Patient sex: F
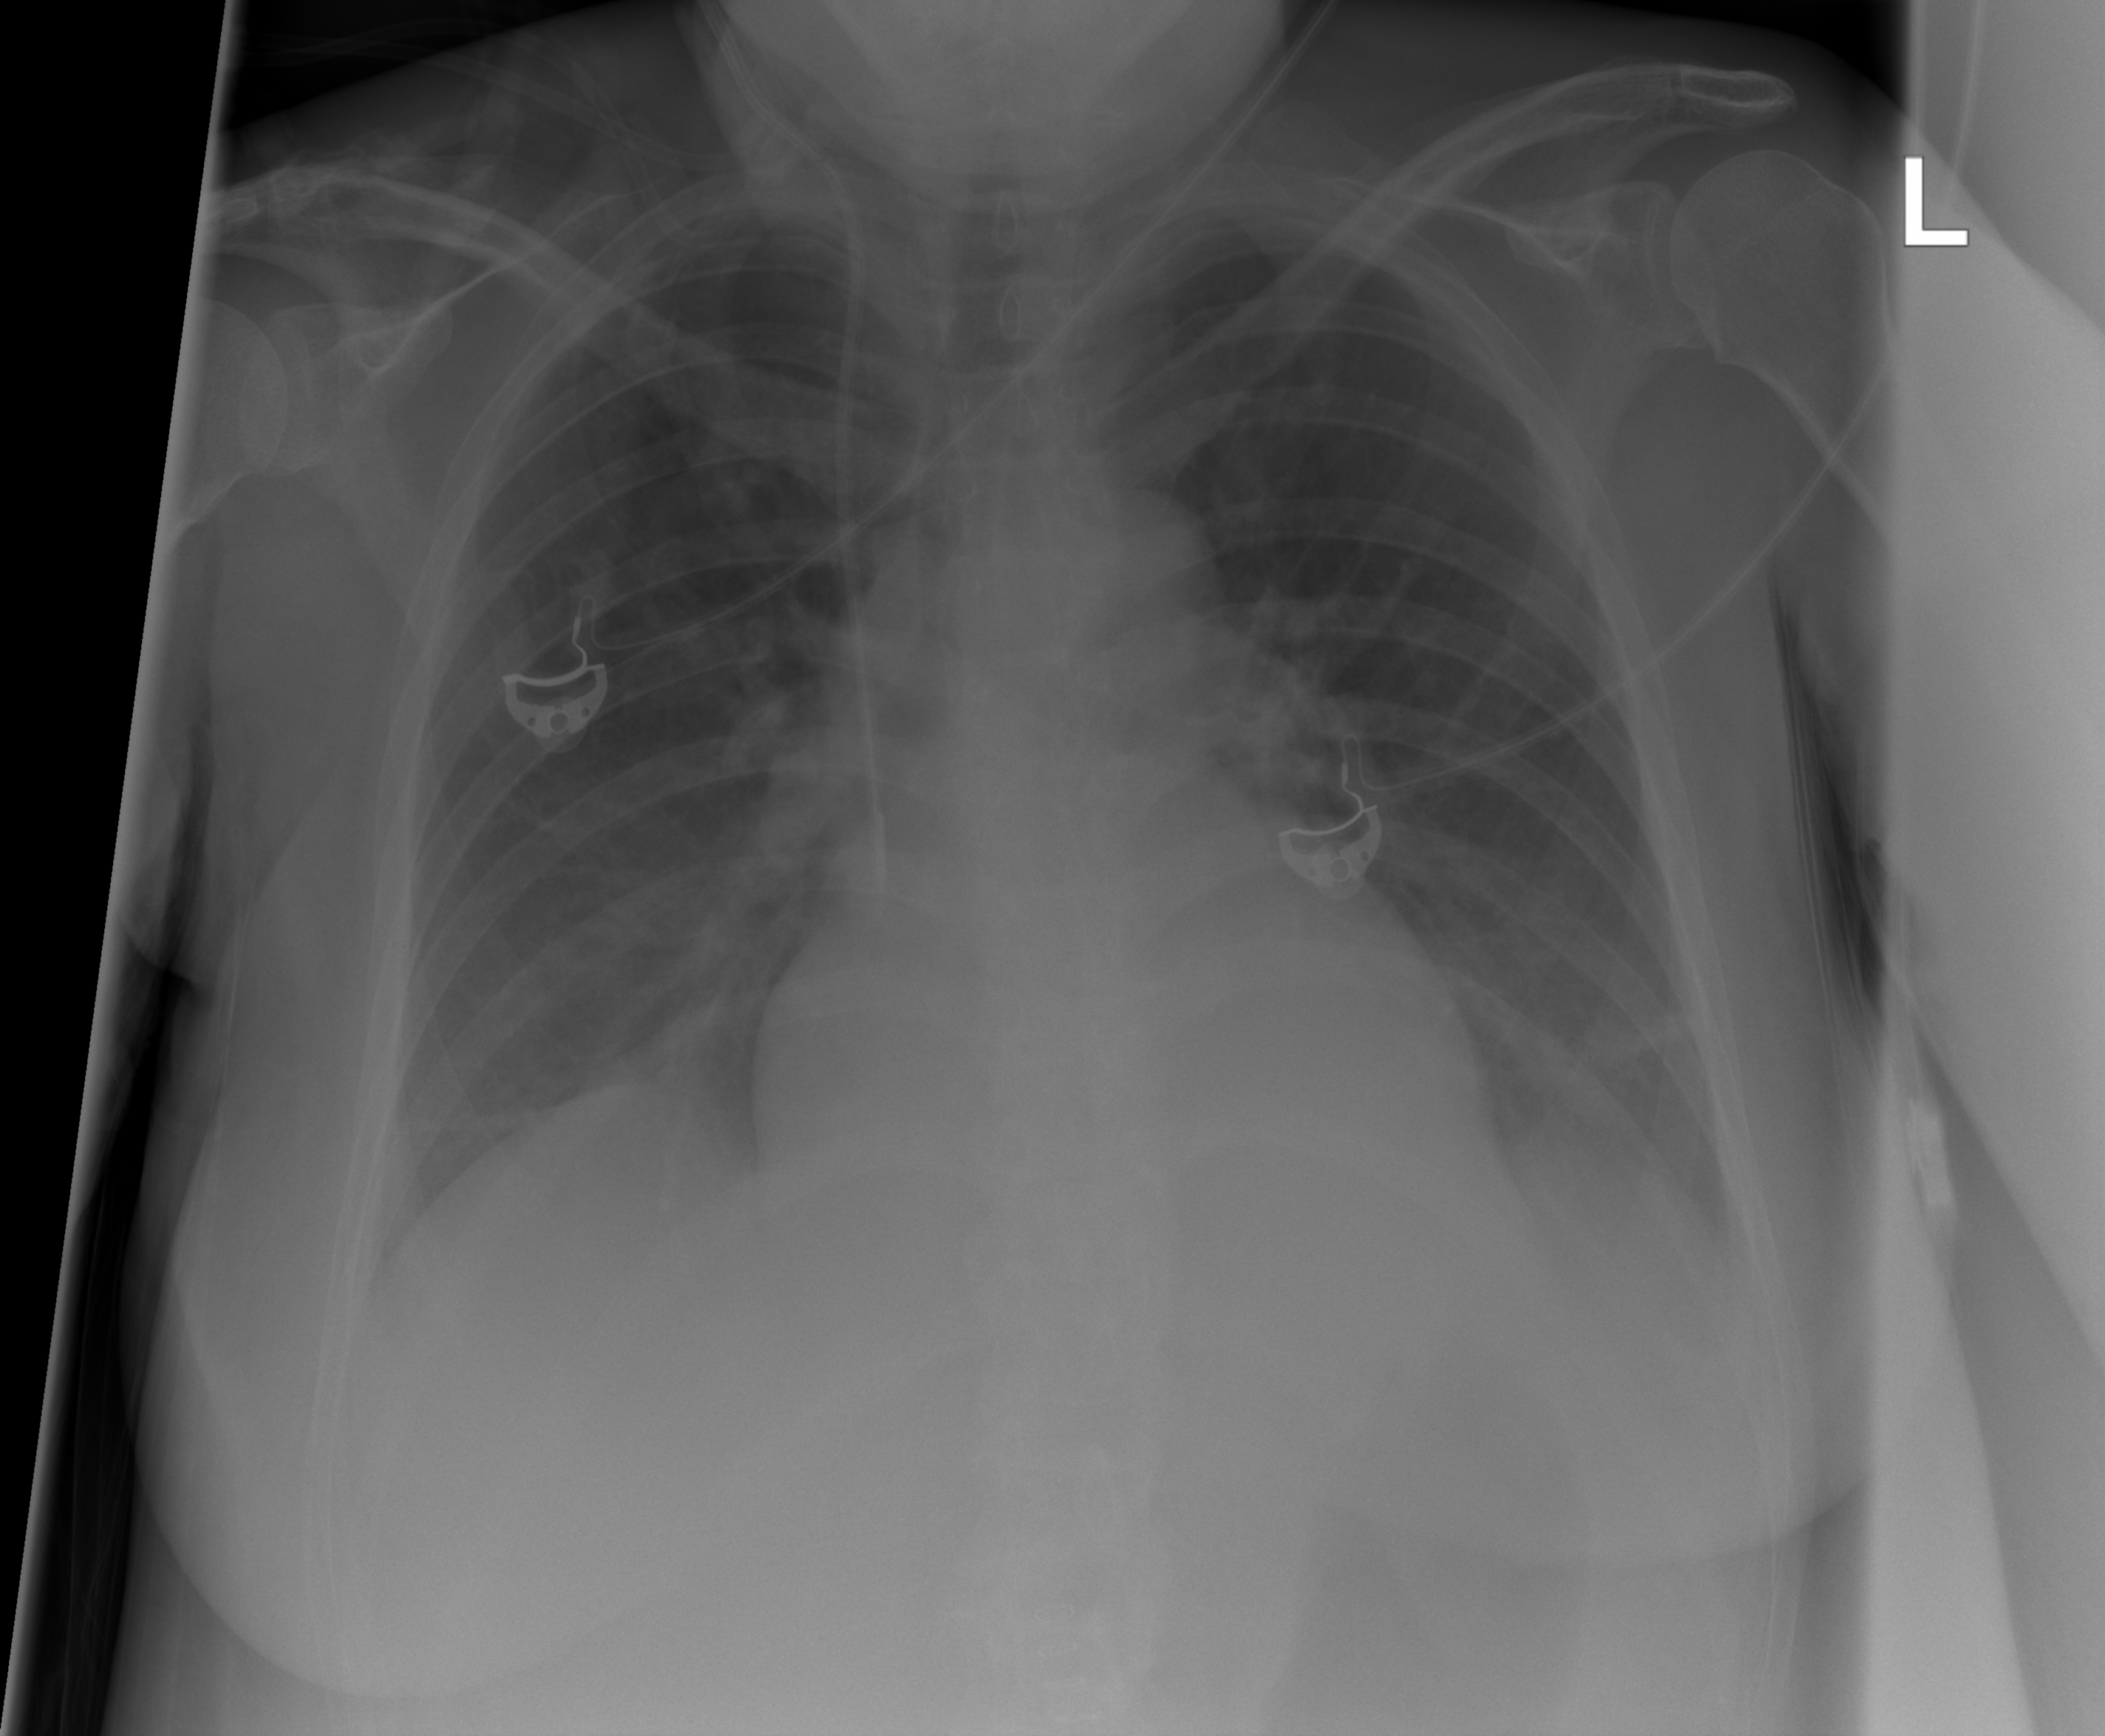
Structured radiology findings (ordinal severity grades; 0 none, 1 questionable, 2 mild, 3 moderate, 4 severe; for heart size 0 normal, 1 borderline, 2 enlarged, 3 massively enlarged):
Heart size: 0
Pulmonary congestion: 2
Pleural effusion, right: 0
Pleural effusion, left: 1
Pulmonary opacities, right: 0
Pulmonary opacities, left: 0
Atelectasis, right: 2
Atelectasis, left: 2